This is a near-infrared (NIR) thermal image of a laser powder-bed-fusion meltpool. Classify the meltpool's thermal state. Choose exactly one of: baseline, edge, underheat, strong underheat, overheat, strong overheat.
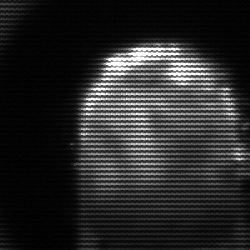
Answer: baseline